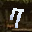
Label: 7